Question: I was adding a table to pdf. I have 3 rows and 3 columns. I want the first column to appear only once as a single cell for all the rows. How can I do that?My code is as follows. My output should come like Deloitte in the column of company as shown in the image:

'''
PdfPTable table = new PdfPTable(dt.Columns.Count);
PdfPRow row = null;
float[] widths = new float[] { 4f, 4f, 4f };
table.SetWidths(widths);
table.WidthPercentage = 100;
int iCols = 0;
string colname = "";
PdfPCell cells = new PdfPCell(new Phrase("Products"));
cells.Colspan = dt.Columns.Count;
foreach (DataColumn c in dt.Columns)
{
table.AddCell(new Phrase(c.ColumnName, fontbold));
}
foreach (DataRow r in dt.Rows)
{
if (dt.Rows.Count > 0)
{
table.AddCell(new Phrase(r[0].ToString(), font5));
table.AddCell(new Phrase(r[1].ToString(), font5));
table.AddCell(new Phrase(r[2].ToString(), font5));
}
} document.Add(table);
'''
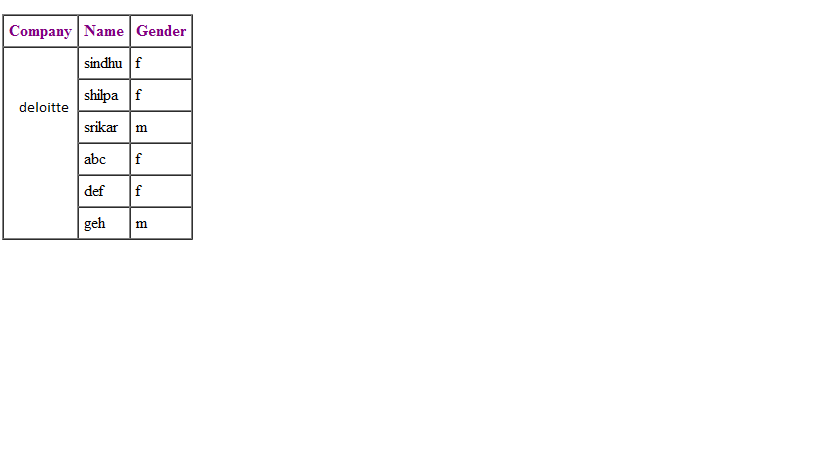
Answer: The <URL> example from my book does exactly what you need. Ported to C#, it looks like this:
'''
PdfPTable table = new PdfPTable(3);
// the cell object
PdfPCell cell;
// we add a cell with colspan 3
cell = new PdfPCell(new Phrase("Cell with colspan 3"));
cell.Colspan = 3;
table.AddCell(cell);
// now we add a cell with rowspan 2
cell = new PdfPCell(new Phrase("Cell with rowspan 2"));
cell.Rowspan = 2;
table.AddCell(cell);
// we add the four remaining cells with addCell()
table.AddCell("row 1; cell 1");
table.AddCell("row 1; cell 2");
table.AddCell("row 2; cell 1");
table.AddCell("row 2; cell 2");
'''
You can look at the resulting PDF <URL>. In your case you'd need
'''
cell.Rowspan = 6;
'''
For the cell with value Deloitte.